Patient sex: M
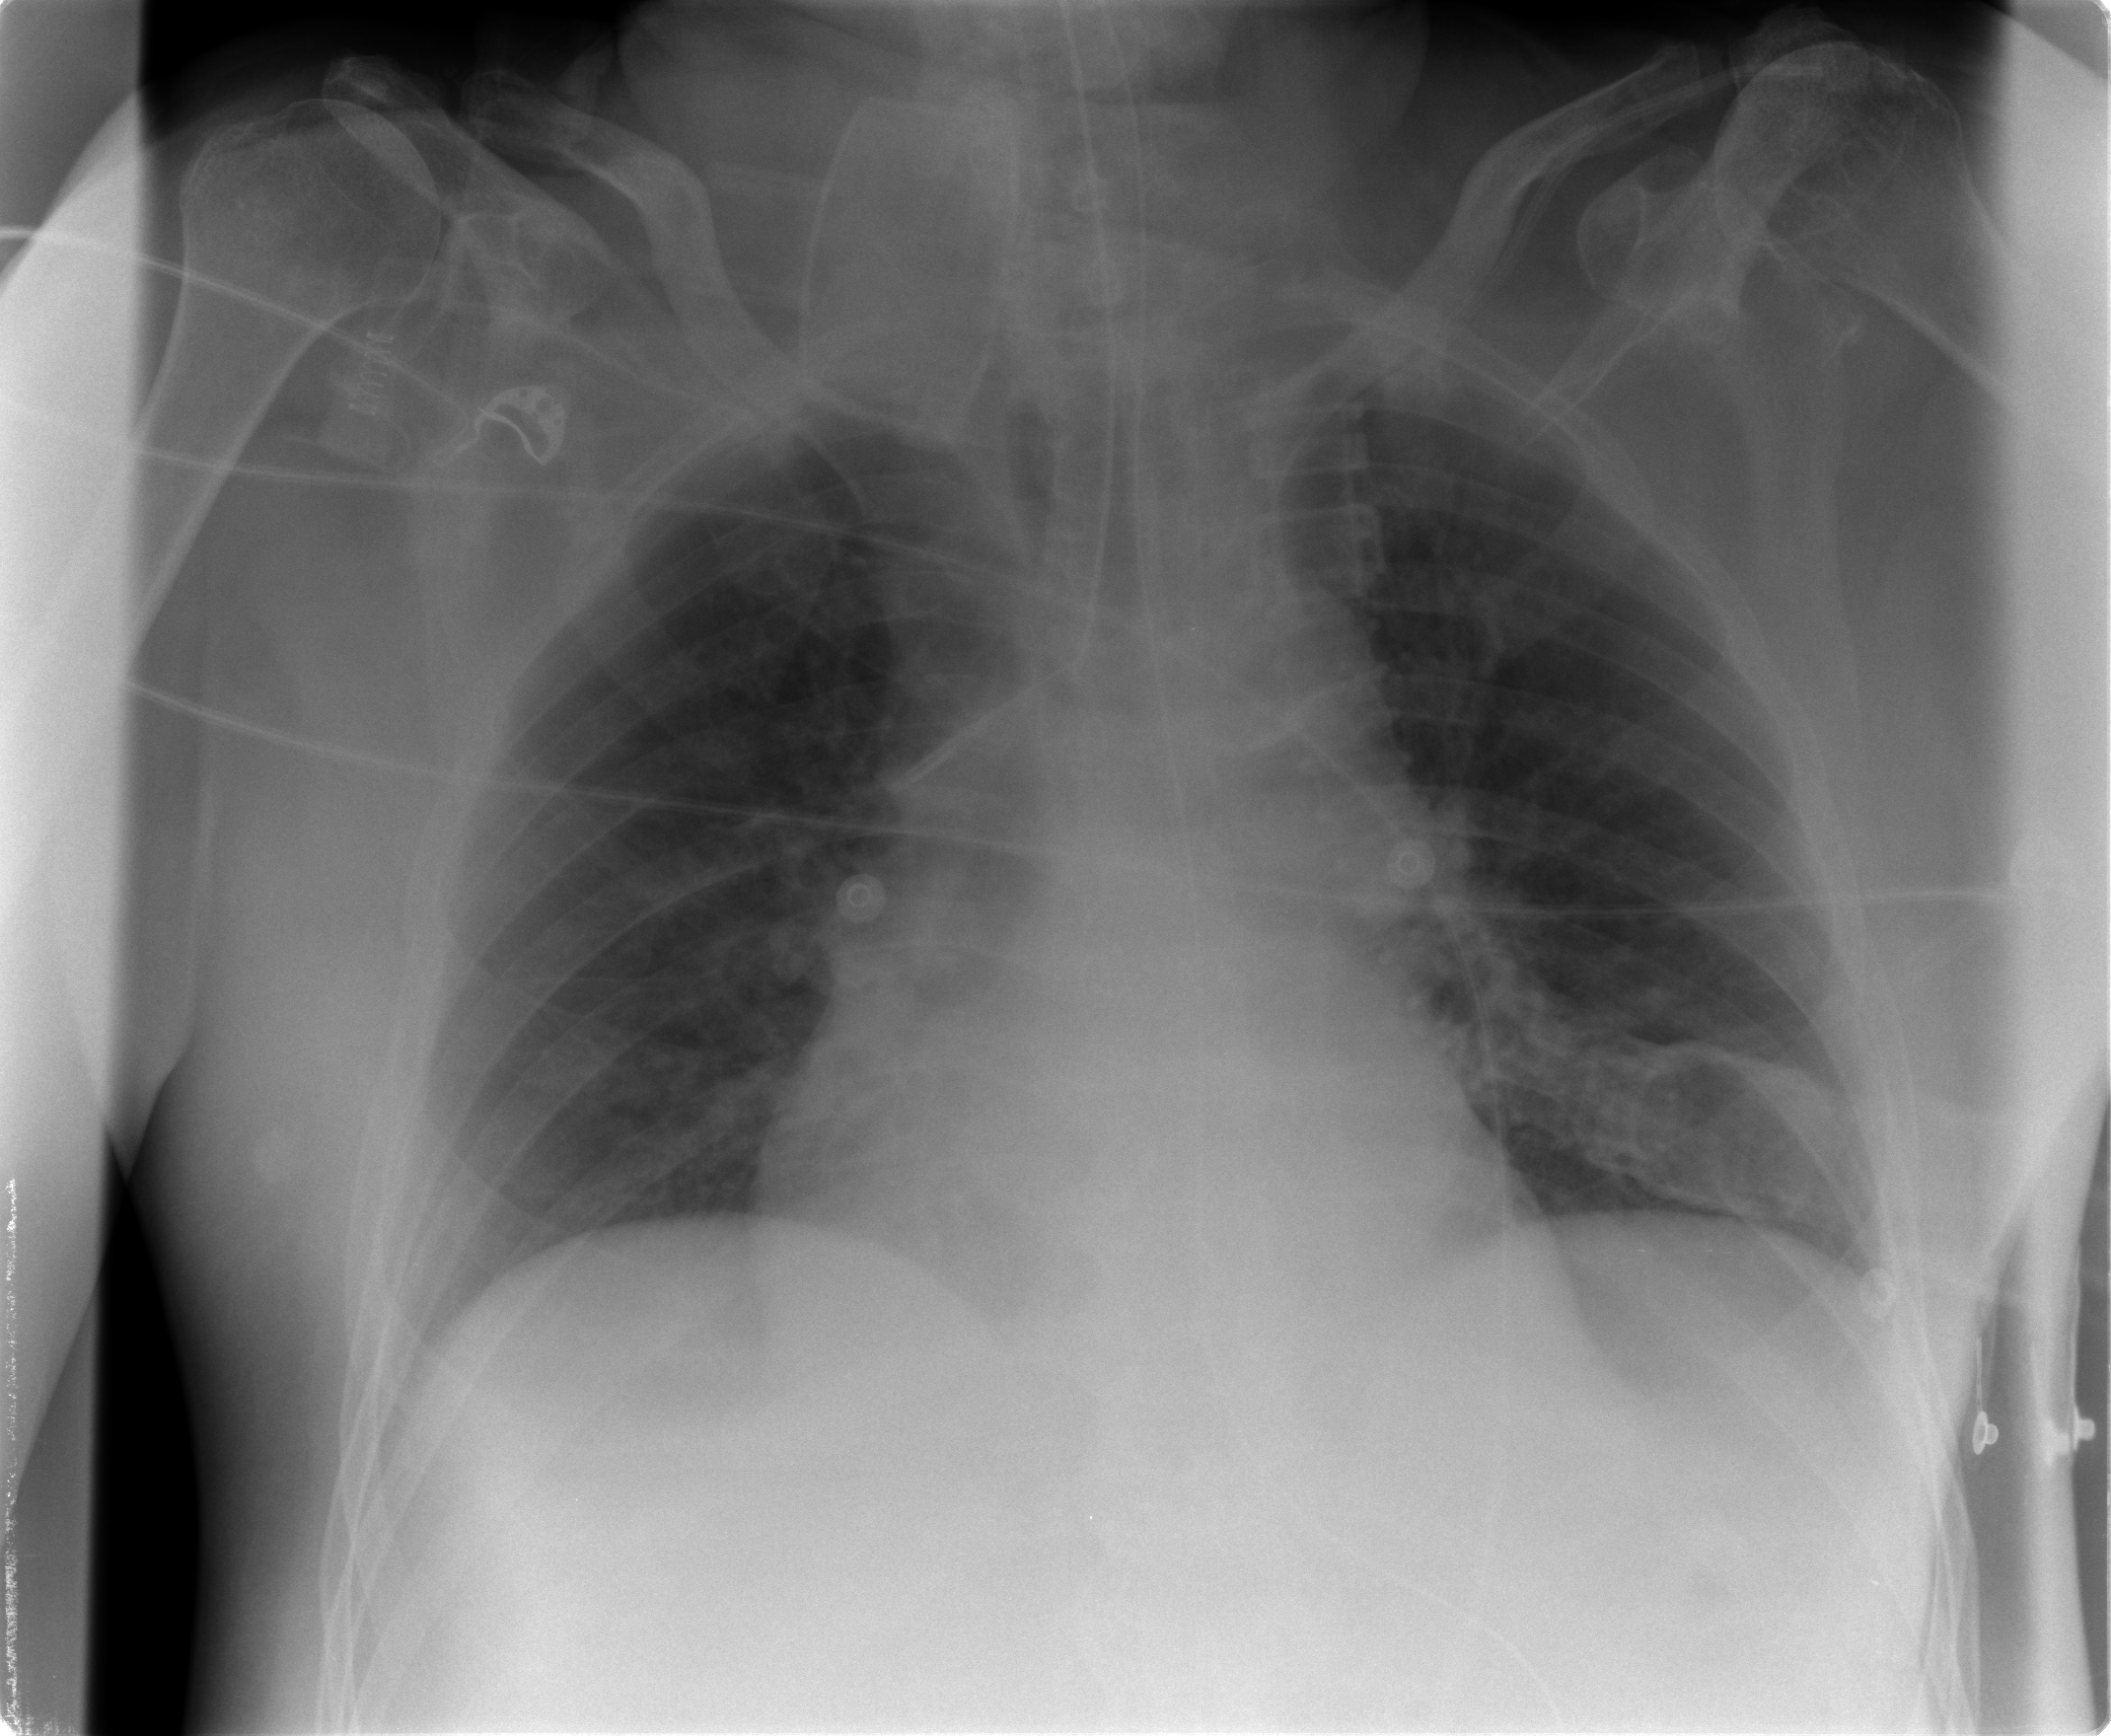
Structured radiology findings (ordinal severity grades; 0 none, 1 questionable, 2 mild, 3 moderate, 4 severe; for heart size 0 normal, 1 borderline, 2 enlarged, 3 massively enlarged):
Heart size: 1
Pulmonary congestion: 0
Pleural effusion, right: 1
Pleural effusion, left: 1
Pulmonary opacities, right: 0
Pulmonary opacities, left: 0
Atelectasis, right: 0
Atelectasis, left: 0